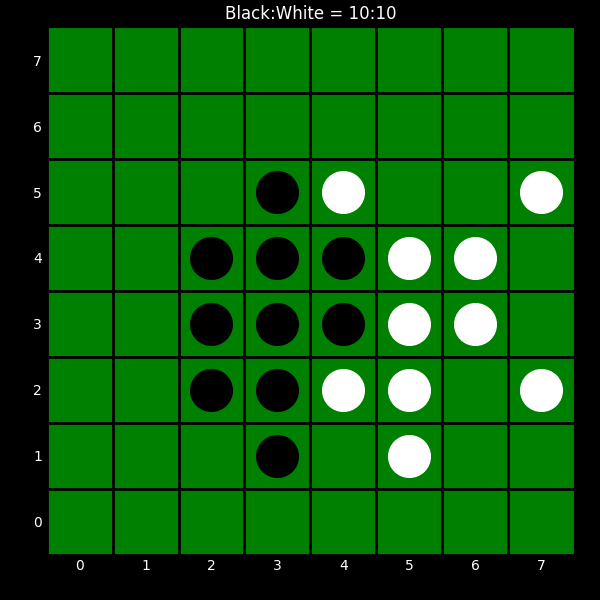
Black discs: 10
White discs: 10